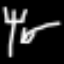
Label: fork